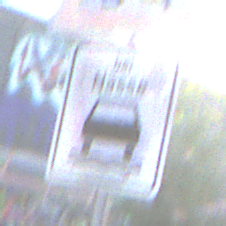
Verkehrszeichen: BeiNaesse
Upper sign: SchleuderOderRutschgefahr
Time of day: MorningAfternoon
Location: Outdoor (Urban)
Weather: PartlyCloudy
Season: NotSpecified
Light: Natural